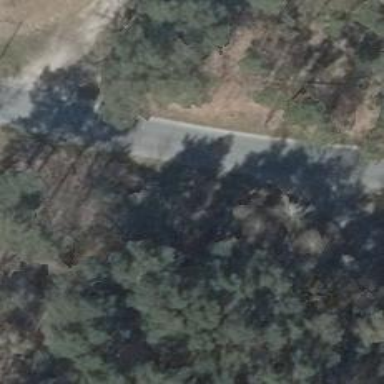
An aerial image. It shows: Tertiary road with asphalt surface.